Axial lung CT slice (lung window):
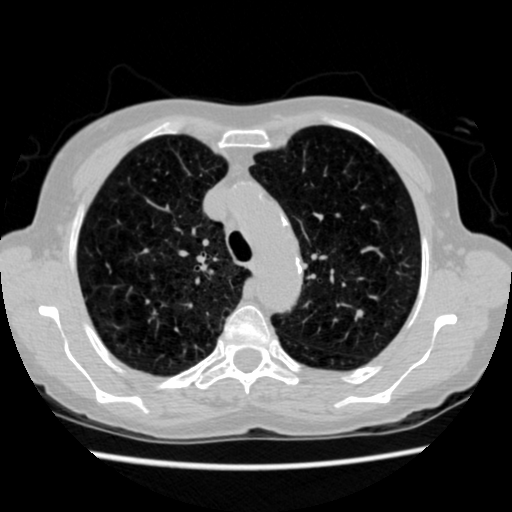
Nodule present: yes
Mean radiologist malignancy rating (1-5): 2